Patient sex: F
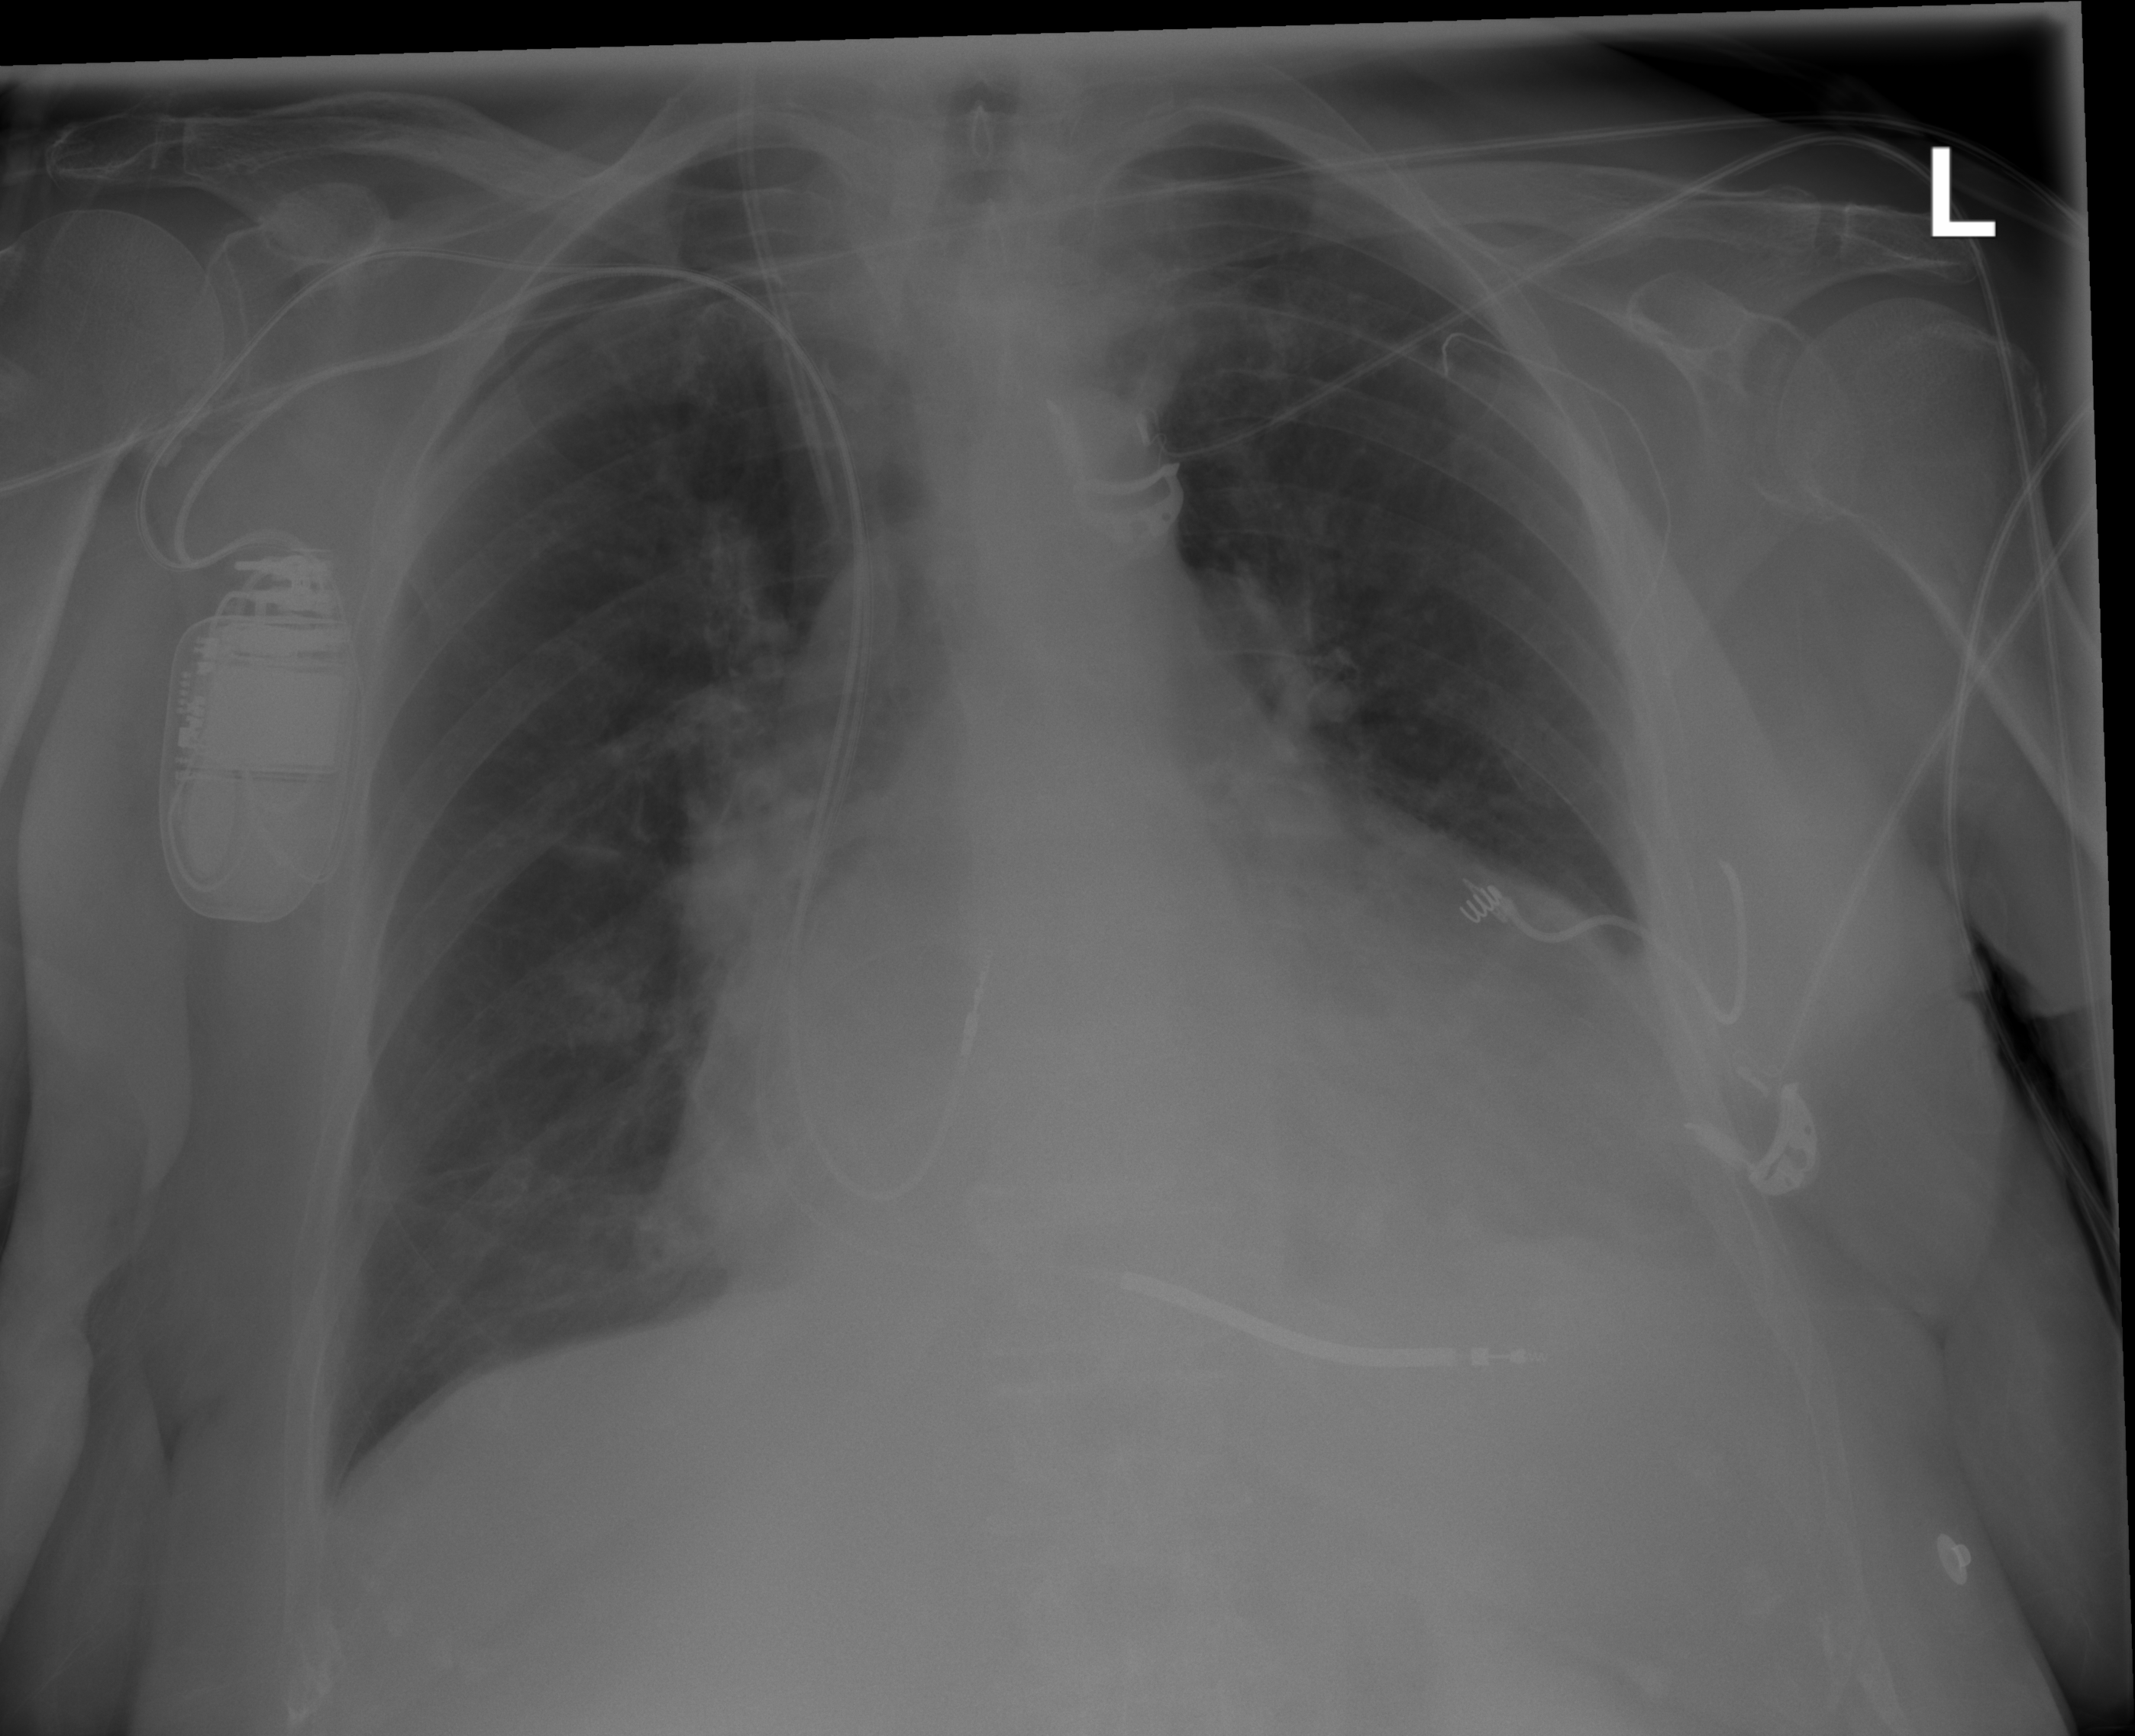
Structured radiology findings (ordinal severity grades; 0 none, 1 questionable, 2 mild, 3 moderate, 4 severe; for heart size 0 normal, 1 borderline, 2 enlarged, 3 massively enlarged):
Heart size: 3
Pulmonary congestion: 0
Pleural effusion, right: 0
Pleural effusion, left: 2
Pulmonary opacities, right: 0
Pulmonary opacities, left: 0
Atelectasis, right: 0
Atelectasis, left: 2